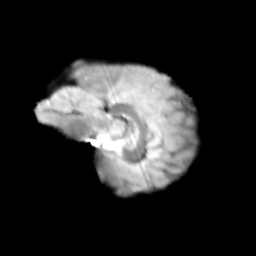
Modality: T2w
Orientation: sagittal
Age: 12
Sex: female
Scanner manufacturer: siemens
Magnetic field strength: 3 T
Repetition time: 3.8 s
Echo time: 0.07 s